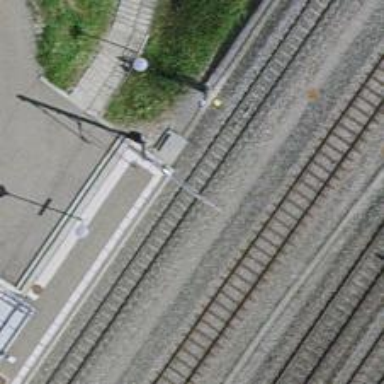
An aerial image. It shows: Railway signal.